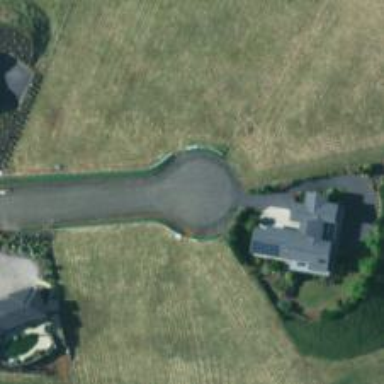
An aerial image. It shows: Turning circle on the road.